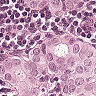
Metastatic tissue present: yes